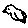
Label: bird